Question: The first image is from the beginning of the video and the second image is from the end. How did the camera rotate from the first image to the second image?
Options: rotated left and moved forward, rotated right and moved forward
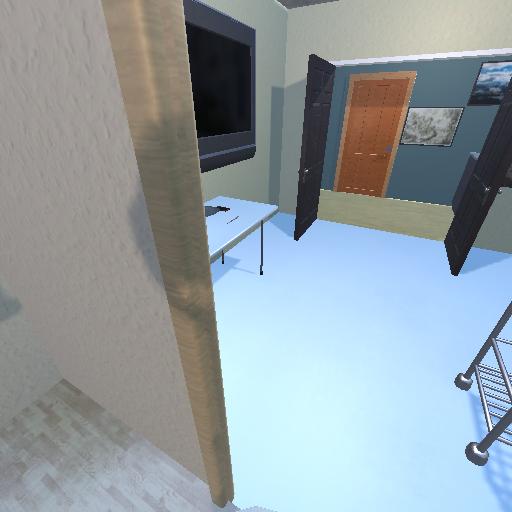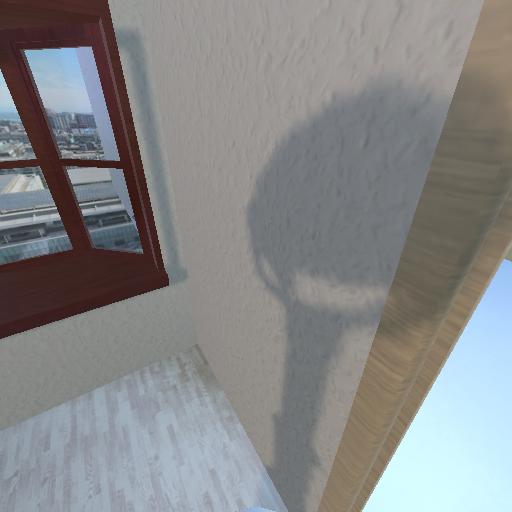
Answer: rotated left and moved forward